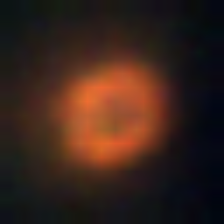
Taxon: NanoPlankton
Group: Other